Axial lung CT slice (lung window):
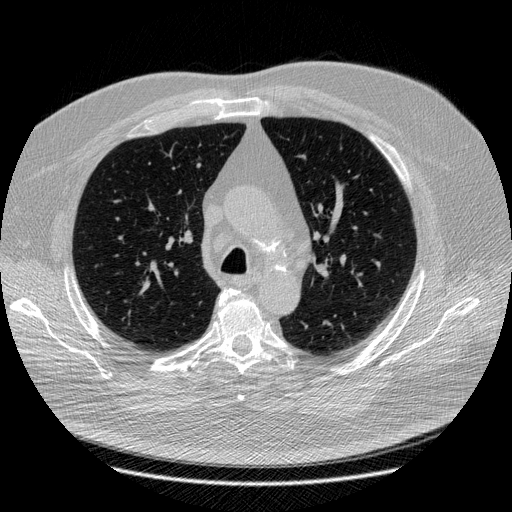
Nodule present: no